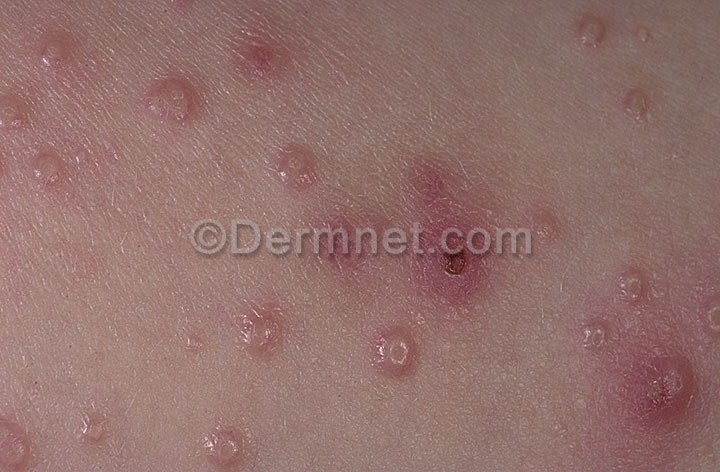
Disease: Herpes HPV and other STDs Photos